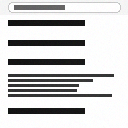
Screen state: on